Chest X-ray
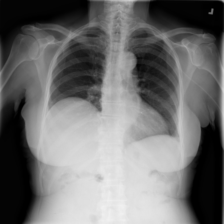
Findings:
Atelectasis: negative
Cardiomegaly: negative
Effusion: negative
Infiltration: negative
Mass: negative
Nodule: negative
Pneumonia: negative
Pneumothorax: negative
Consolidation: negative
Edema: negative
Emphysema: negative
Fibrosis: negative
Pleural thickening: negative
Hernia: negative